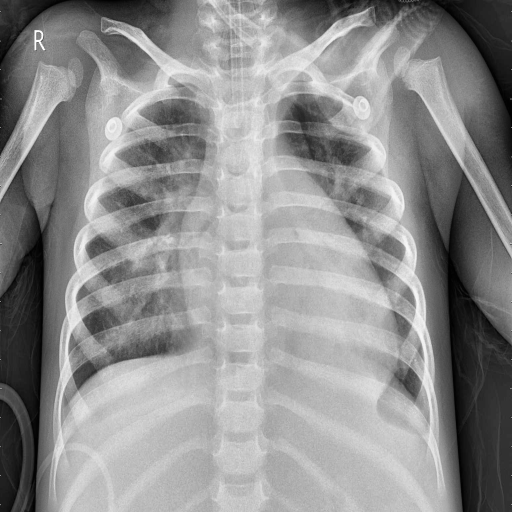
Finding: PNEUMONIA